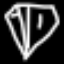
Label: diamond